Question: When I run this code, I get the error in the title, here's an exact screenshot:

My code is this :
'''
string ProcessCommand(vector<unsigned char> data)
{
try
{
int valread = data.size();
unsigned char* converted = &data[0];
char *buffer = (char *)converted;
buffer[valread] = '';
const char file[] = ">myfile.txt";
char * newBuffer = new char[strlen(buffer) + strlen(file) + 1];
strcpy(newBuffer, buffer);
strcat(newBuffer, file);
system(newBuffer);
fstream f("myfile.txt", fstream::in);
string str;
getline(f, str, '');
//const char * sendfile = str.c_str();
//char * result;
//result = const_cast<char *>(sendfile);
f.close();
remove("myfile.txt");
return str;
}
catch (const std::exception&)
{
}
}
'''
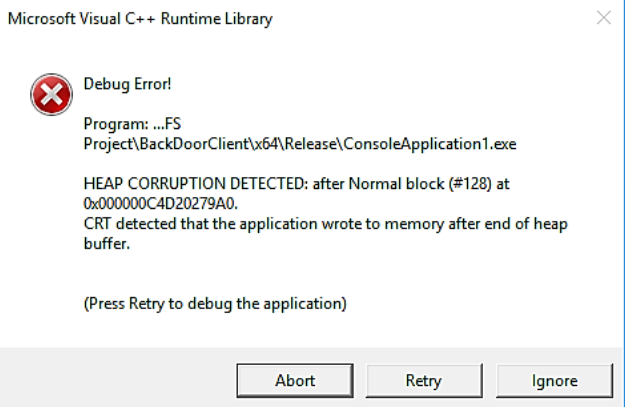
Answer: 'buffer[valread] = '';' is attempting to access an element of 'buffer' that doesn't exist. The program behaviour is therefore undefined.
If you had used 'data.at(valread)' instead then a 'std::exception' would have been thrown (and intercepted at your 'catch' site), as required by the C++11 standard.
Also consider using the '+' overload of 'std::string' for all your concatenations. Your code will be so much more readable if you do that. Use a 'std::string' type for 'newBuffer' (with automatic storage duration) as well. You can always use 'c_str()' to access the internal data buffer on a read-only basis.